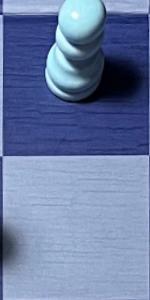
Label: Empty